Field crop: maize
Growth stage: 2
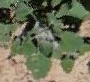
Species: chenopodium